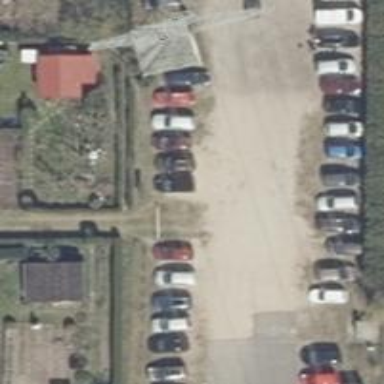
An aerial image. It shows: Road serving as parking aisle.